Chest X-ray:
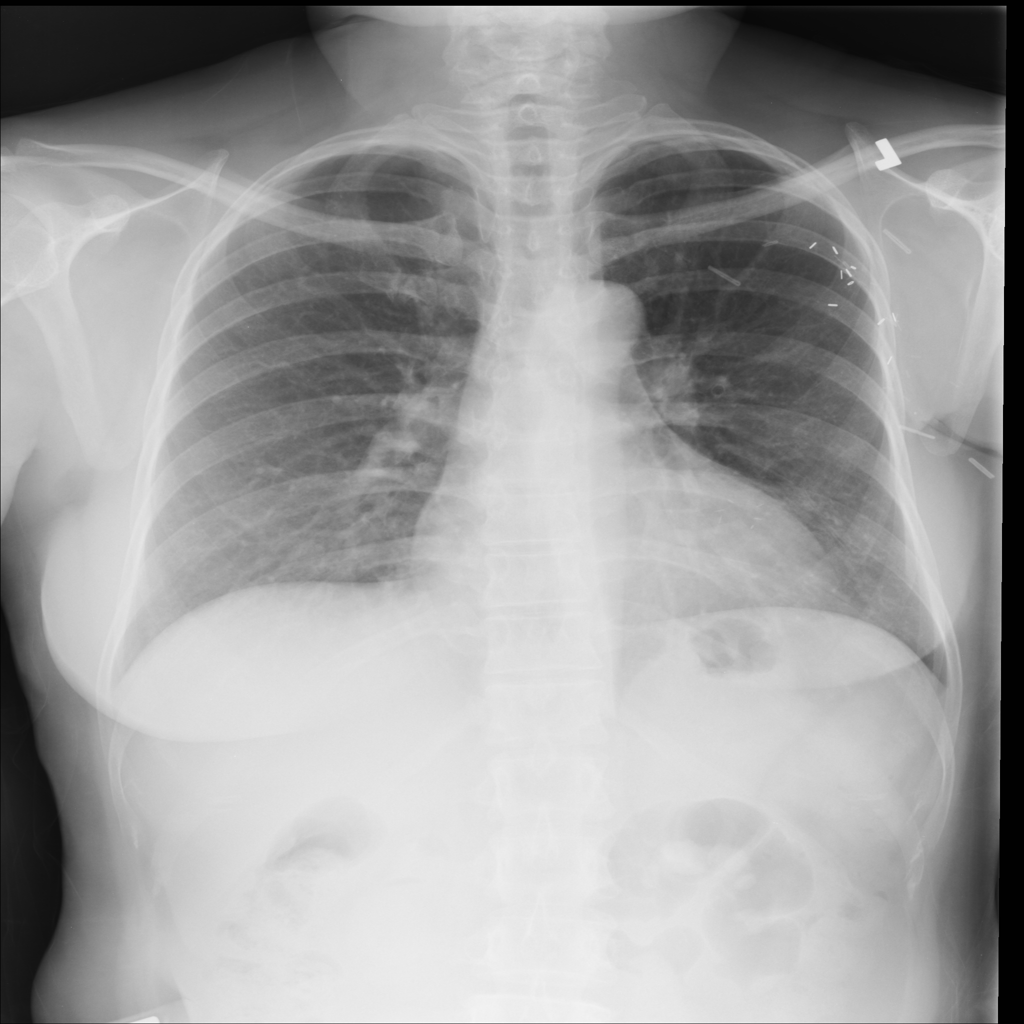
No abnormal finding: yes